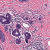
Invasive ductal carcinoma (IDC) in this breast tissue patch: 0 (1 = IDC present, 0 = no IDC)